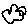
Label: cloud